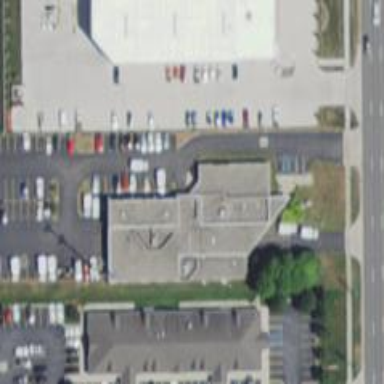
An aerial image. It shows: Ambulance station for emergencies.